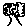
Label: tree